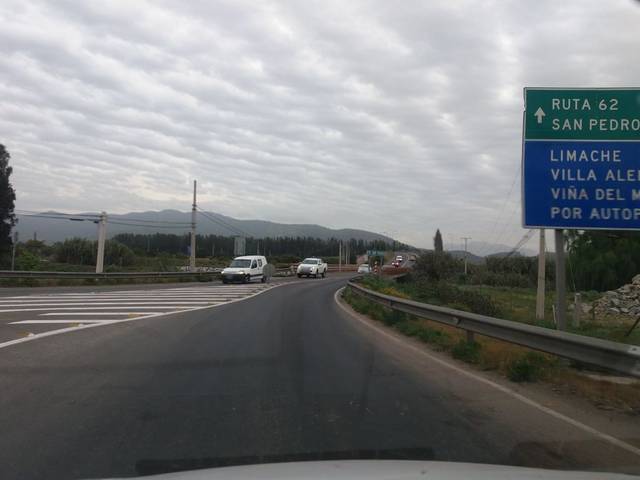
Region: Chile
Coordinates: -32.929, -71.289